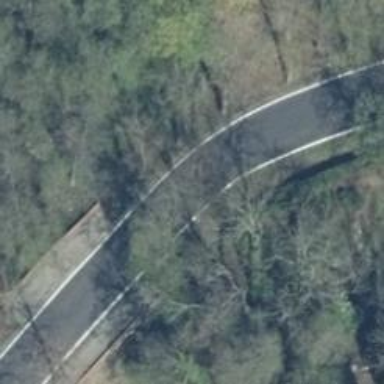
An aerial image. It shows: Secondary road crossing bridge with asphalt surface.